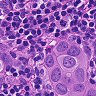
Metastatic tissue present: yes